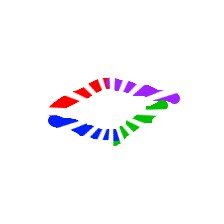
Shape: rhombus